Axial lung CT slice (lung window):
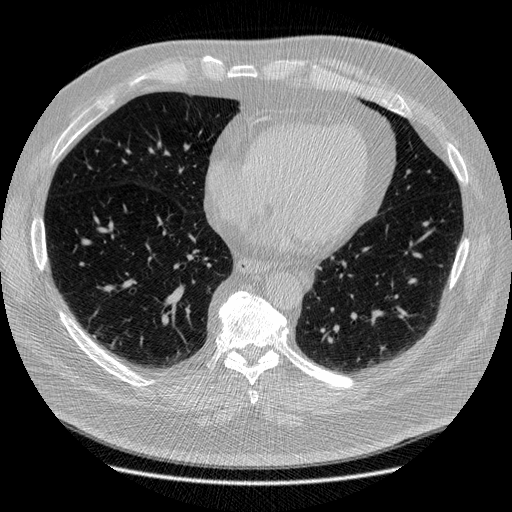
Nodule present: no